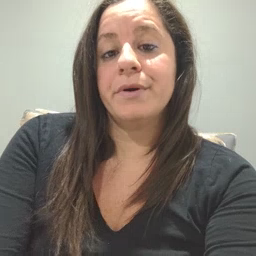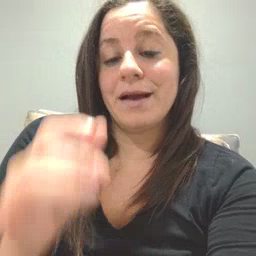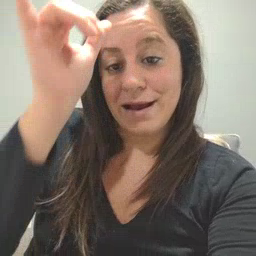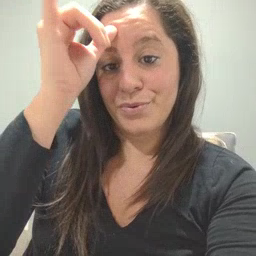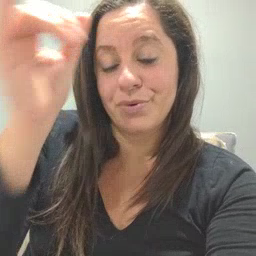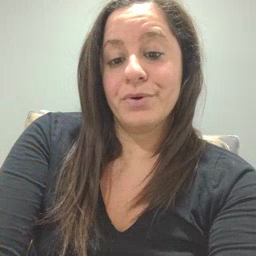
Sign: cow